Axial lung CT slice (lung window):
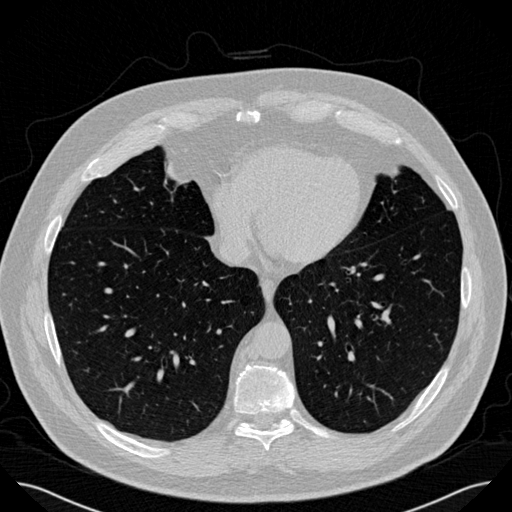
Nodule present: no